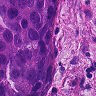
Metastatic tissue present: yes